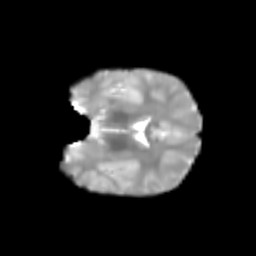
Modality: T2w
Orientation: coronal
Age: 6
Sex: male
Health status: healthy